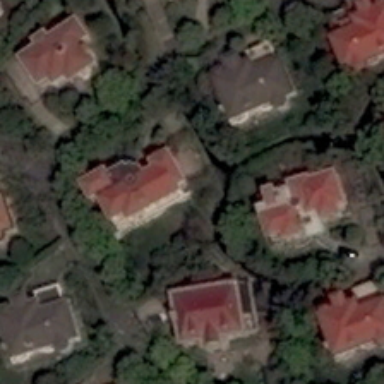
Some buildings and green trees are in a medium residential area .